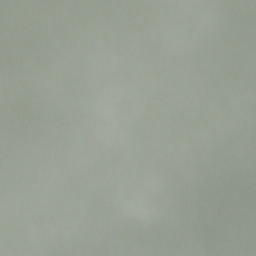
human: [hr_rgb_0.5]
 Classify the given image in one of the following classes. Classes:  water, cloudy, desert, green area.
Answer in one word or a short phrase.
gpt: cloudy